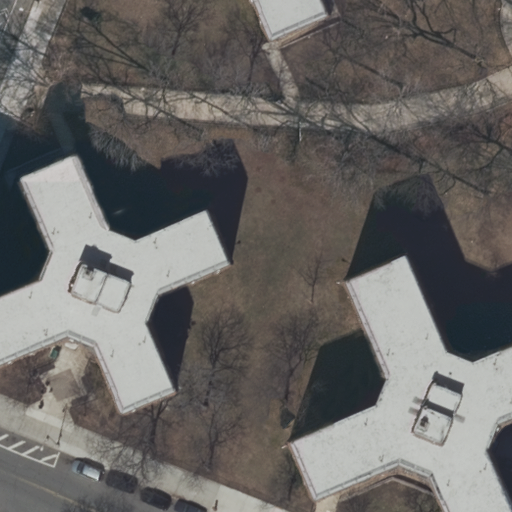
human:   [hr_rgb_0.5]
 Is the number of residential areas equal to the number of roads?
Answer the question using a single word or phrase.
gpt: no

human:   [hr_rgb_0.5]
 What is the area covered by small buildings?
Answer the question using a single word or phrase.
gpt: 72m2

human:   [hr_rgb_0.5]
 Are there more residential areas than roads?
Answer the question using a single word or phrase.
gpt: no

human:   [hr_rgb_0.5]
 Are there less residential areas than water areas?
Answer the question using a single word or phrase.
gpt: no

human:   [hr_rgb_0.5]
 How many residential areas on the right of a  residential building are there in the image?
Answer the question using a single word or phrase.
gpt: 0

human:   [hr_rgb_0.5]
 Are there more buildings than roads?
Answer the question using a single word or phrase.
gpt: no

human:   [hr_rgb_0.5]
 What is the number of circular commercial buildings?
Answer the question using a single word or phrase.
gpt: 0

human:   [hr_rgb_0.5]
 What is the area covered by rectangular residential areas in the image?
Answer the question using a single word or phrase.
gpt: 10627m2

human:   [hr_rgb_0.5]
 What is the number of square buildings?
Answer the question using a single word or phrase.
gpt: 0

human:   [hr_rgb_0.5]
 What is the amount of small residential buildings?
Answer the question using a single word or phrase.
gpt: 1

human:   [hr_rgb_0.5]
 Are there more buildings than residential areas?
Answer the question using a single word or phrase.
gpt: yes

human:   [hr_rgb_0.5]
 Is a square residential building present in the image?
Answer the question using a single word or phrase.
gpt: no

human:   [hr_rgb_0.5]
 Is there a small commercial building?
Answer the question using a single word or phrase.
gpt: no

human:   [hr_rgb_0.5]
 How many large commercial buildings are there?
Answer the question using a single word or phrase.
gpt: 0

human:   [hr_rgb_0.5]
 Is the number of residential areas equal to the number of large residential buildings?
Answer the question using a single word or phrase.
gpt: no

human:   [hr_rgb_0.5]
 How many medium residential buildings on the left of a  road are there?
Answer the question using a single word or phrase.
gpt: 0

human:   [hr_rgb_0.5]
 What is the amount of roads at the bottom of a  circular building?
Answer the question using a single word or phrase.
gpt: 0

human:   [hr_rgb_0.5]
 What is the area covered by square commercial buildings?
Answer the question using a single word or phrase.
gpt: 0m2

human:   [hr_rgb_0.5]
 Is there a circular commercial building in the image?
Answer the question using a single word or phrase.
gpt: no

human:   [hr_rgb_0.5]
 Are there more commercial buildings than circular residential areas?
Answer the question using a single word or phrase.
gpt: no

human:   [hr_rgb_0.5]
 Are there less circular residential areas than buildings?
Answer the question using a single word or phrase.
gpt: yes

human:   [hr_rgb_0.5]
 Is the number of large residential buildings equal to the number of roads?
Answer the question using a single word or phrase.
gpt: no

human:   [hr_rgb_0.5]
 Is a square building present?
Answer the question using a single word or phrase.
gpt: no

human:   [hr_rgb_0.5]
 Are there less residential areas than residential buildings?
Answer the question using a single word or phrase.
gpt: yes

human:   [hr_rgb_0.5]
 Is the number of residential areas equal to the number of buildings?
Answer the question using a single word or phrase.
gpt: no

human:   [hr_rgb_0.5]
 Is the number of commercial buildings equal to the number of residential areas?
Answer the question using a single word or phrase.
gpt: no

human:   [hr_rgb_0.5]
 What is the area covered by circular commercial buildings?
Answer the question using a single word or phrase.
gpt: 0m2

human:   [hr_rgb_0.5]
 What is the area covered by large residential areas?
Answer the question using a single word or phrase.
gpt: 10627m2

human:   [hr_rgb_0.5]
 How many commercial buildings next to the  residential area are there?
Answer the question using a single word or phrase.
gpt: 0

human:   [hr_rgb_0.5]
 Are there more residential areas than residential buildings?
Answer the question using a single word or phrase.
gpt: no

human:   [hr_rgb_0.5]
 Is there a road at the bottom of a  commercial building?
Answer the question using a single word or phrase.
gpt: no

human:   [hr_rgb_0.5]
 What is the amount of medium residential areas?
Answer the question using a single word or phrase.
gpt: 0

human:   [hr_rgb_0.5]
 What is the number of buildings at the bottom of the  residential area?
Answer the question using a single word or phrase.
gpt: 0

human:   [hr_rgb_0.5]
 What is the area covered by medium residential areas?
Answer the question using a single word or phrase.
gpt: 0m2

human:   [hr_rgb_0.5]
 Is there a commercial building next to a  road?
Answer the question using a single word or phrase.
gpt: no

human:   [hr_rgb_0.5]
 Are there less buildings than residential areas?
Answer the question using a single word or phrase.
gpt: no